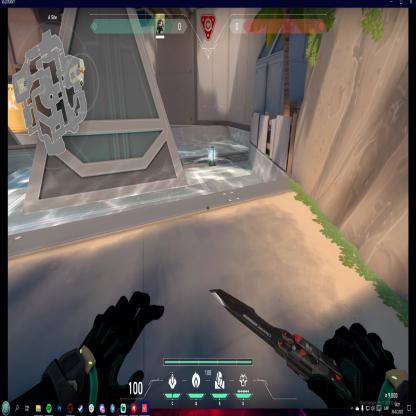
Label: planted spike